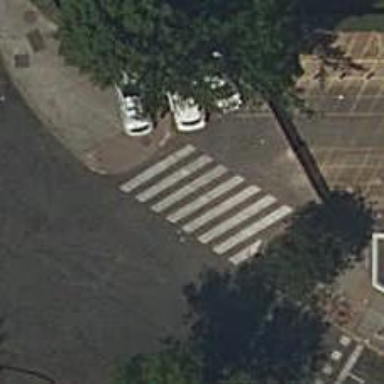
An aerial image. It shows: Zebra crossing on the road.